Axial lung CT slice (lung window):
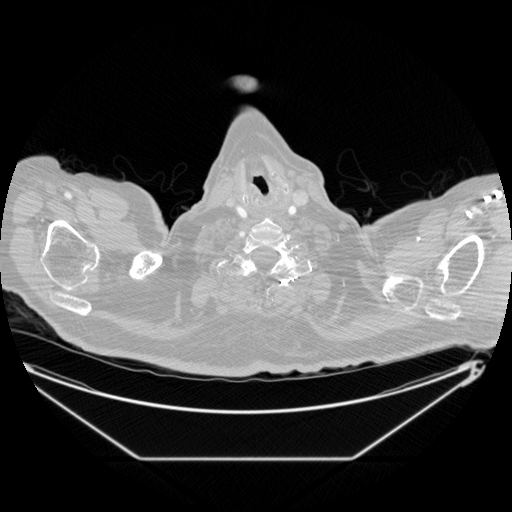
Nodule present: no